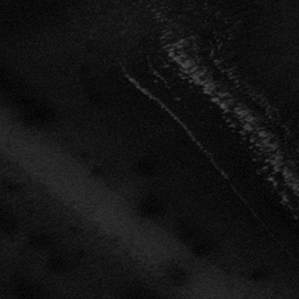
Label: frost